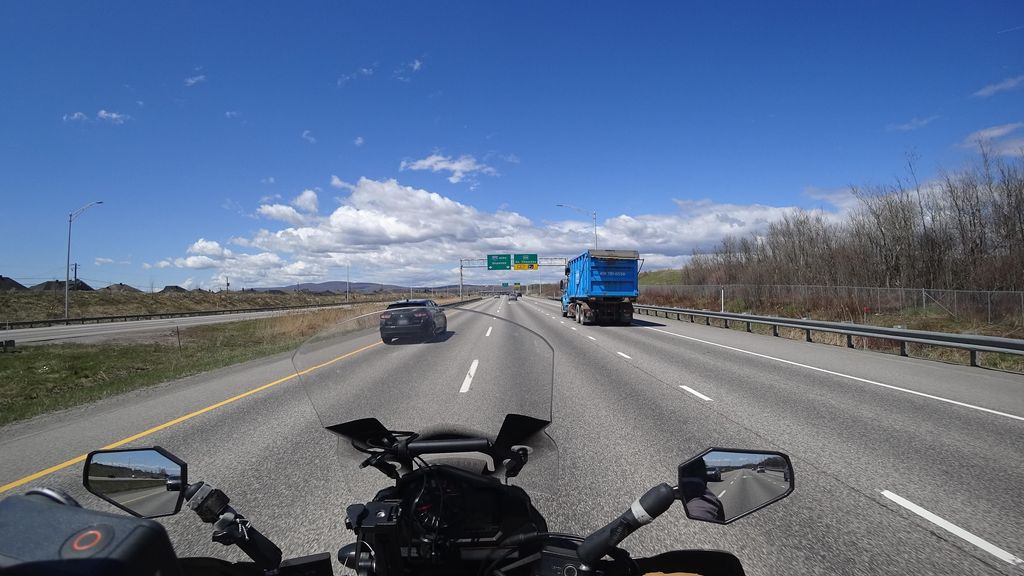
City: quebec_city